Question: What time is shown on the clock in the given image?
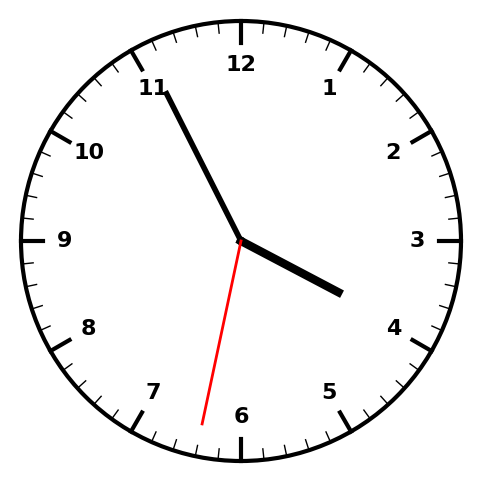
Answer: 03:55:32